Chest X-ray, AP view. Patient: 40 years old, sex M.
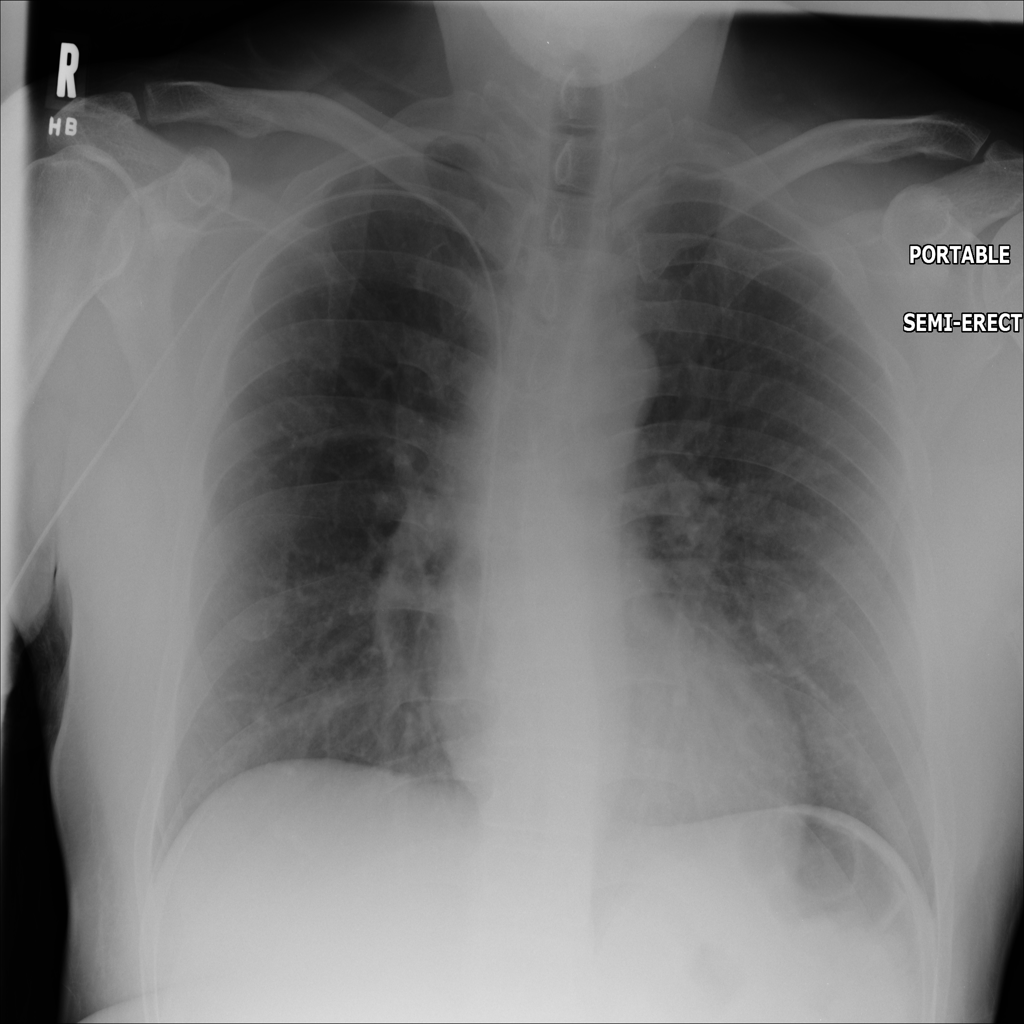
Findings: No Finding